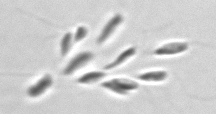
Label: Dinobryon